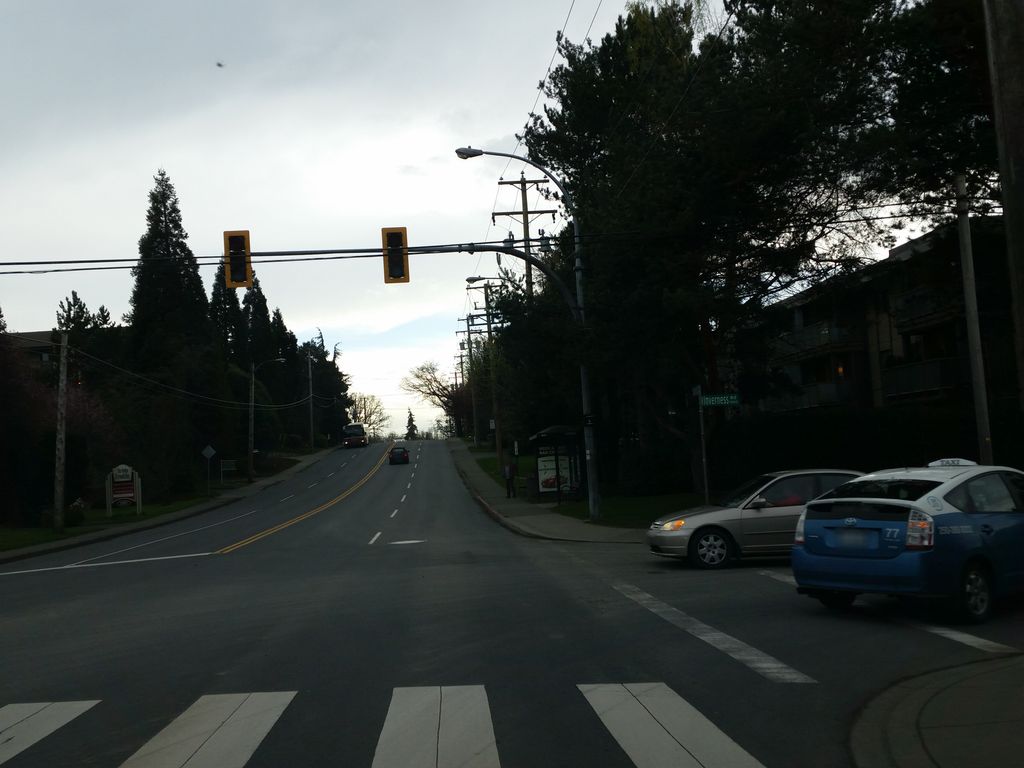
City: victoria